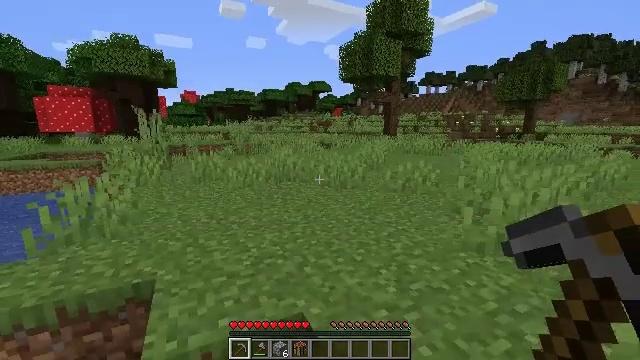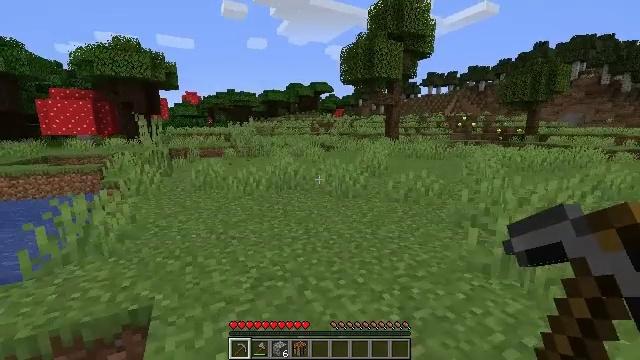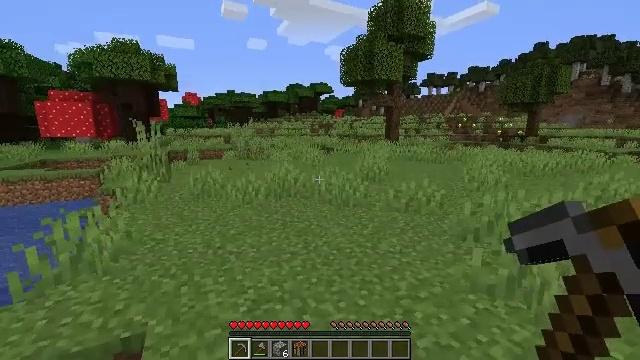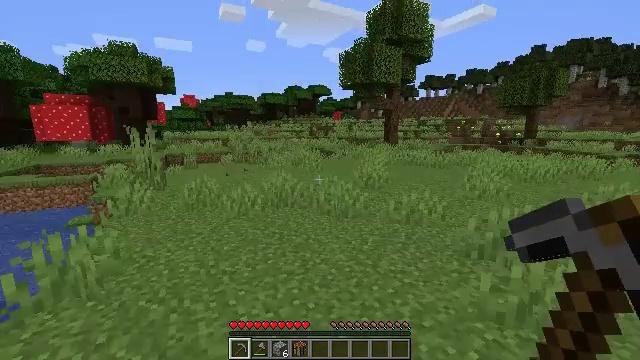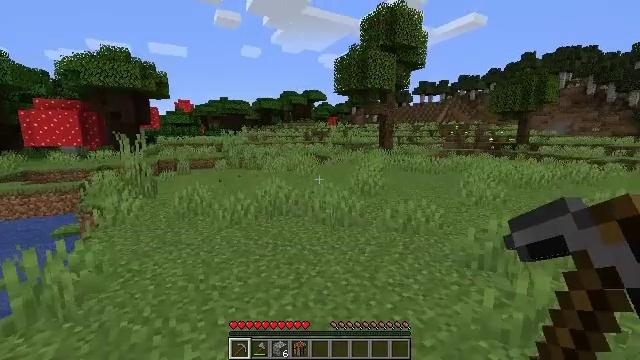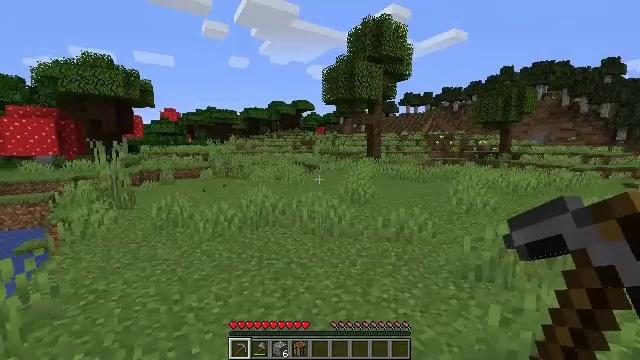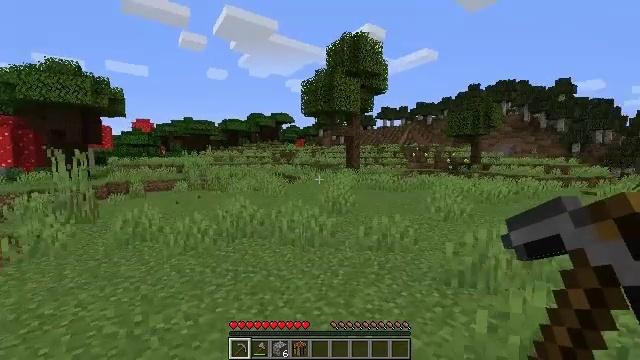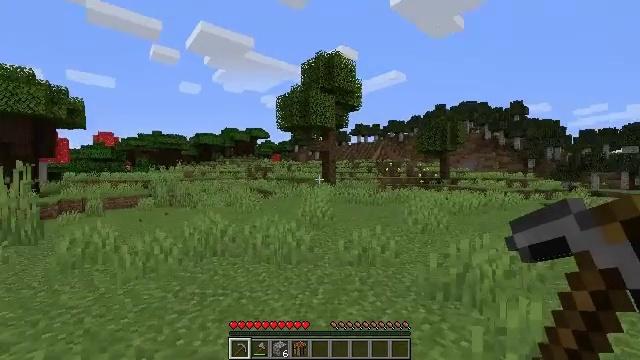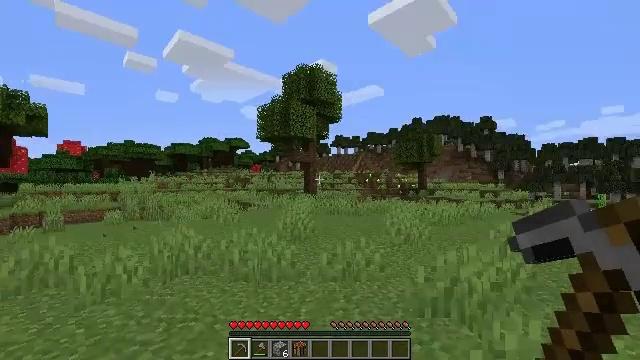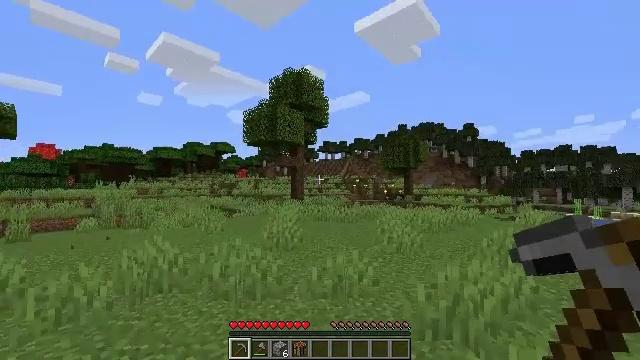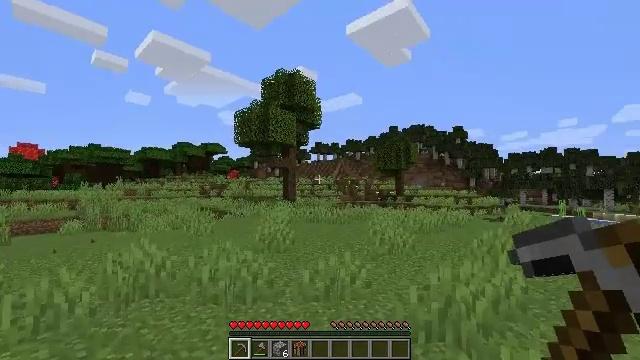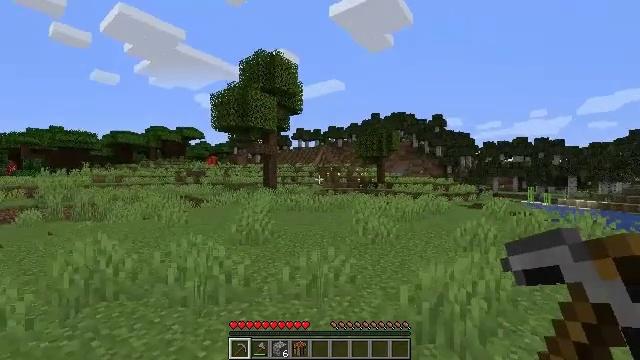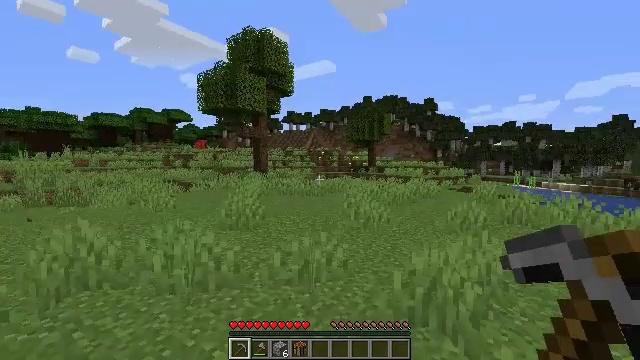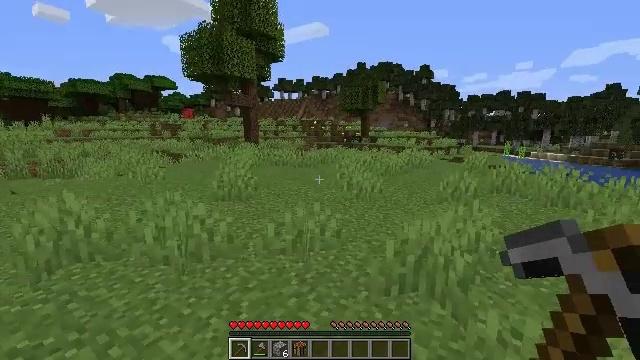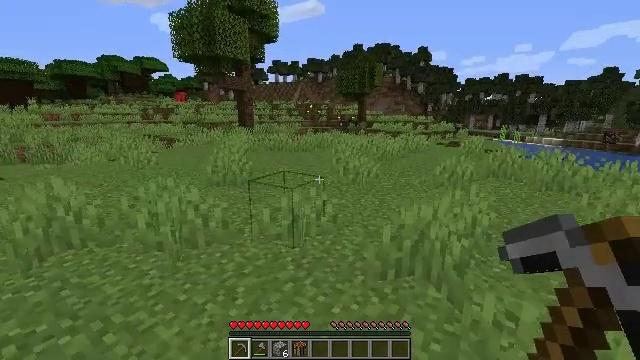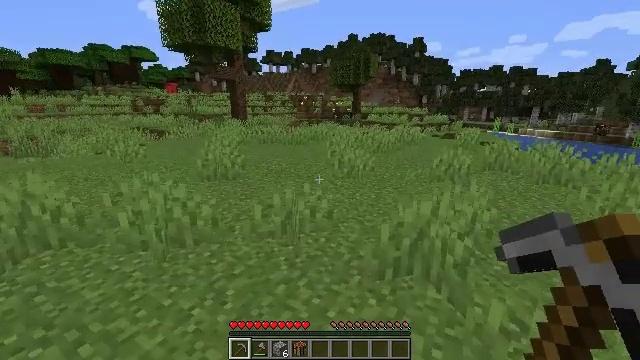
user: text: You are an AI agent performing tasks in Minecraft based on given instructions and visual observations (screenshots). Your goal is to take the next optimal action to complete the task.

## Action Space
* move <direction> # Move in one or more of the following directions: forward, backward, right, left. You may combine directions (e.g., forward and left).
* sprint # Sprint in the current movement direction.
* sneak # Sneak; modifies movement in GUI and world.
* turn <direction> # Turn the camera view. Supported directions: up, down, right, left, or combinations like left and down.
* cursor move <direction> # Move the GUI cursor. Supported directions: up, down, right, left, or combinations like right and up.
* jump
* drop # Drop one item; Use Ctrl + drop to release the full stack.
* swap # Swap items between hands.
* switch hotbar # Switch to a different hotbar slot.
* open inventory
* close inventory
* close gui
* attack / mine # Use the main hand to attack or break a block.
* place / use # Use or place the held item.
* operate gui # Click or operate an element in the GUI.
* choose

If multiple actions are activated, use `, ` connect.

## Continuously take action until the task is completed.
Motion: motion action
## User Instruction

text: Remove the tall grass to clear the area.
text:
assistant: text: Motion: move forward, jump
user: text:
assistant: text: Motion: move forward, jump
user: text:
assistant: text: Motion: move forward, jump
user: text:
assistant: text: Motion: move forward, turn right and up
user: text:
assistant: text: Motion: move forward, turn right and up
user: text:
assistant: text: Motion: move forward, turn right and up
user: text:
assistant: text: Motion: move forward, turn right and up
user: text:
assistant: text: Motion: move forward, turn right and up
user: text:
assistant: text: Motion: move forward, turn right and up
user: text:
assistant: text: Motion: move forward, turn right
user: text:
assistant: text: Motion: move forward, turn right and down
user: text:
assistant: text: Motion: turn right and down
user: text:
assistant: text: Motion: turn right and down
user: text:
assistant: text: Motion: move forward, turn down
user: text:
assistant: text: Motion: move forward, turn right and down
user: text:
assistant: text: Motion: move forward, turn right and down
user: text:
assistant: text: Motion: turn right and down
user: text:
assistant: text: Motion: move forward, turn right and down
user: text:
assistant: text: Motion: move forward, turn right and down
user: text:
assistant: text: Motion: move forward, turn down
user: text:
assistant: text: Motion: move forward, turn down
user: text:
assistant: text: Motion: move forward
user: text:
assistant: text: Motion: move forward
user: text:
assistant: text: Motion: move forward
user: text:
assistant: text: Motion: move forward
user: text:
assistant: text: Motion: move forward, turn left
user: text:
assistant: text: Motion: move forward, turn left
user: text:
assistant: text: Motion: move forward, turn left and up
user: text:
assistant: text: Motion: move forward, turn left and up
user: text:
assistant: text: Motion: move forward, turn left and up